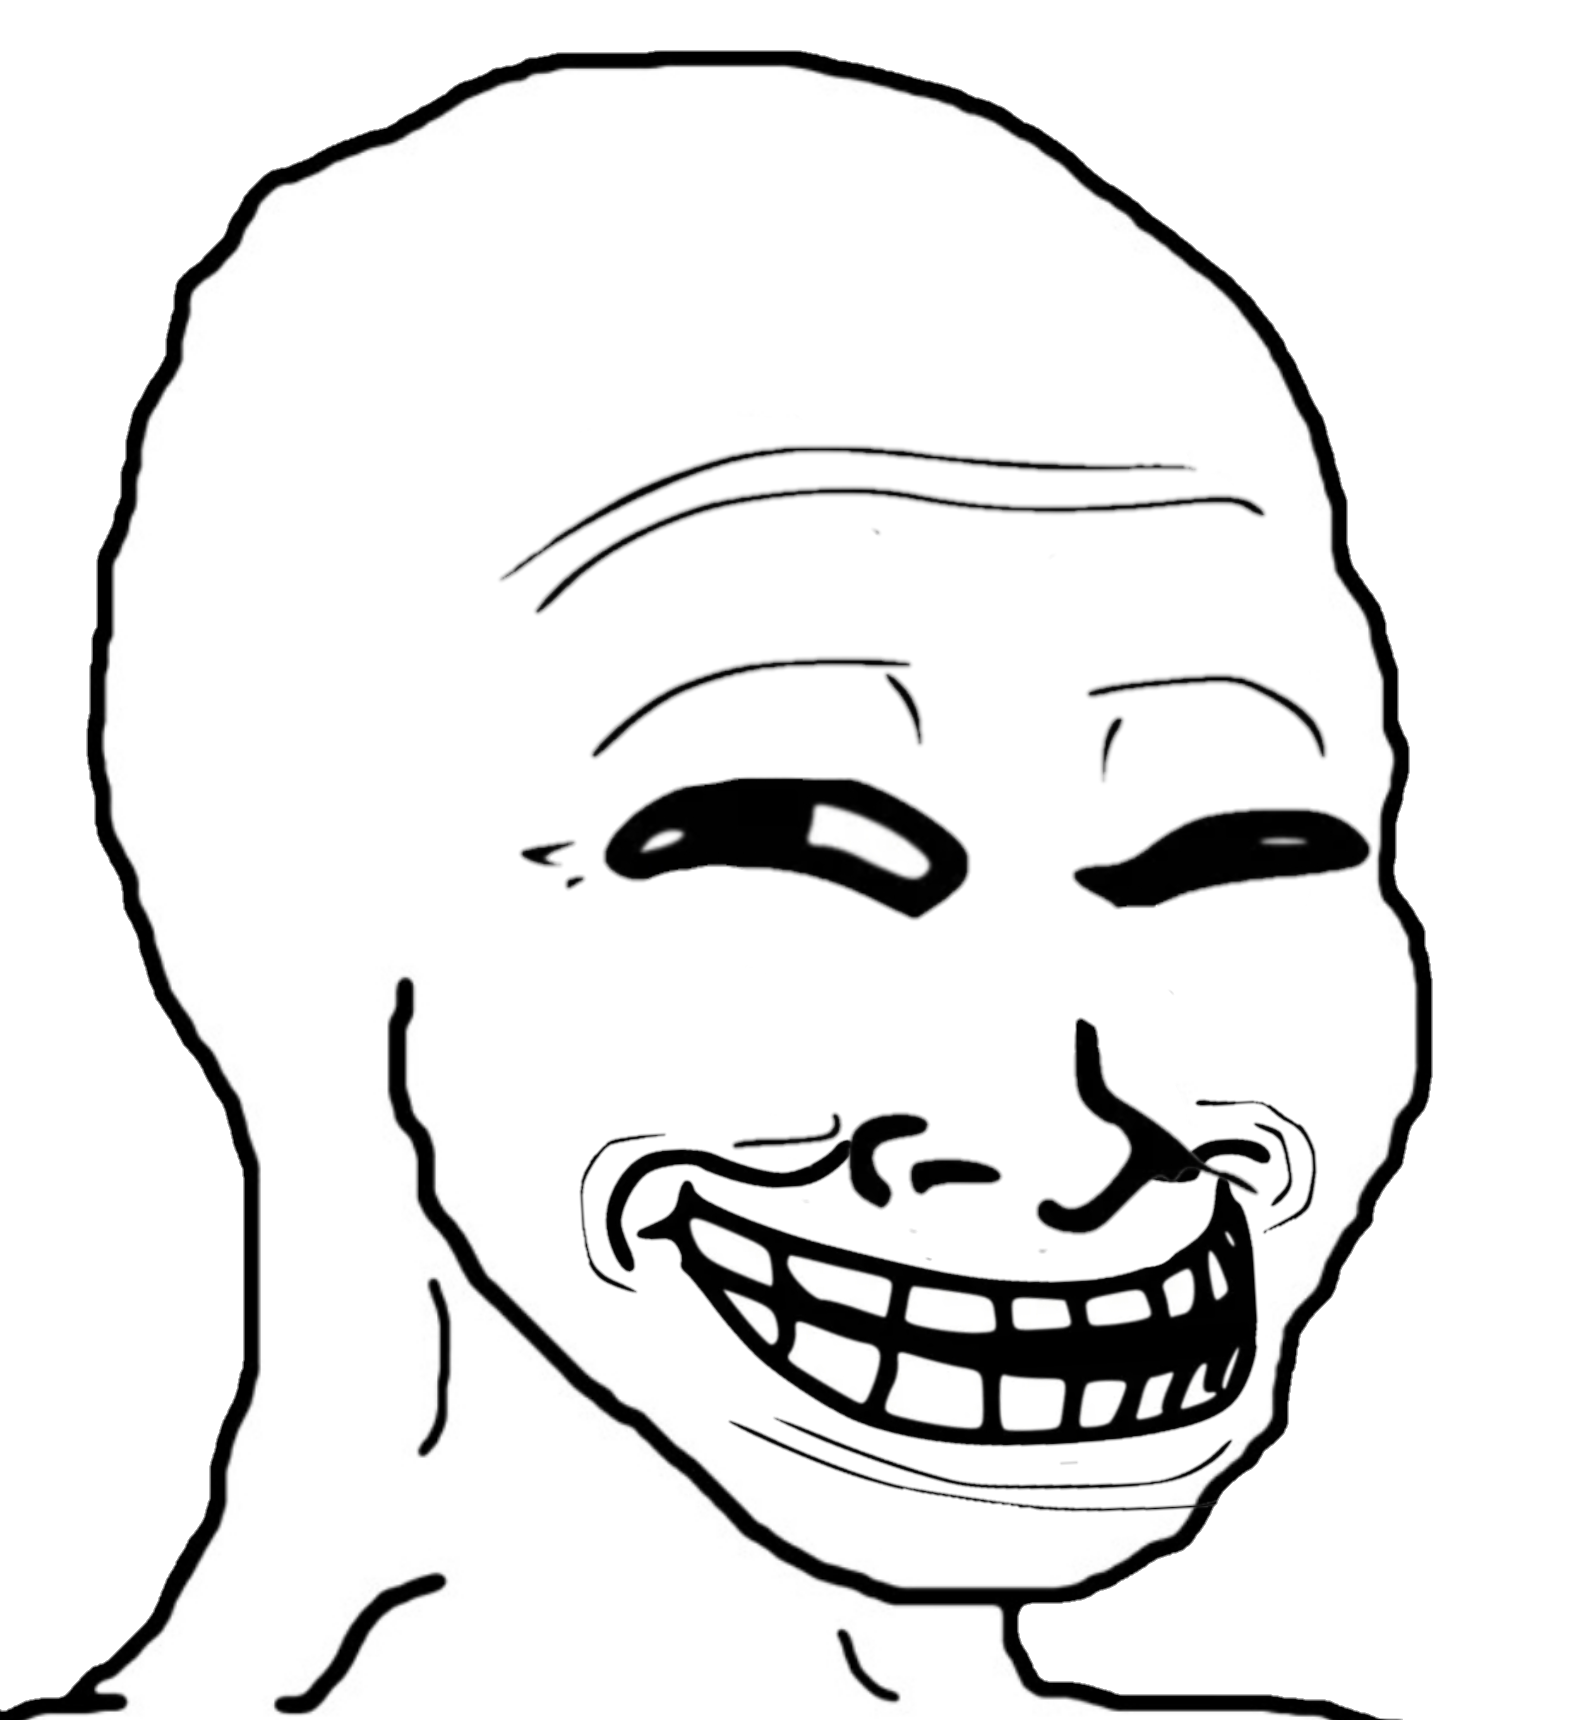
Label: 5_Bloomer